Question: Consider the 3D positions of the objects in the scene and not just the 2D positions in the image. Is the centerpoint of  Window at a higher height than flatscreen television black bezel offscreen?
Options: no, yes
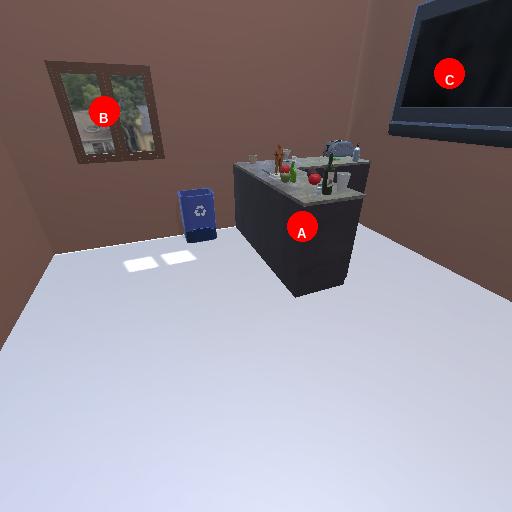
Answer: no